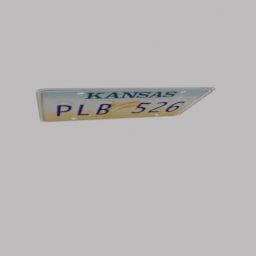
Label: mechanical